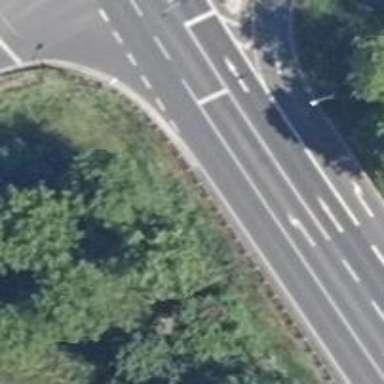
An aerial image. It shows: Asphalt primary motorway.